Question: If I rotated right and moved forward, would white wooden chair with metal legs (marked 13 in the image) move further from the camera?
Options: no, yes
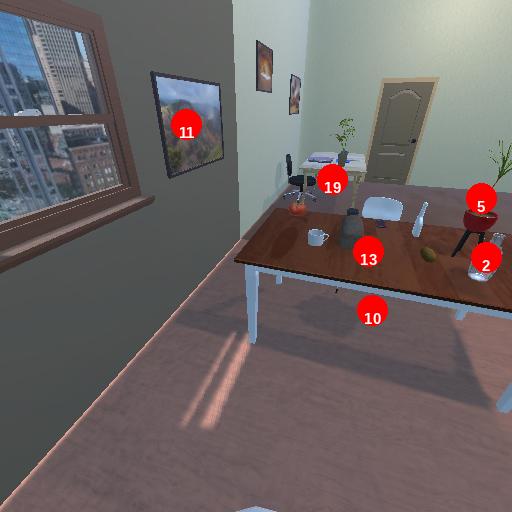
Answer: no